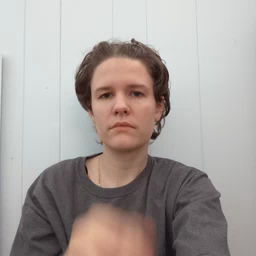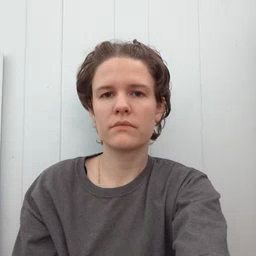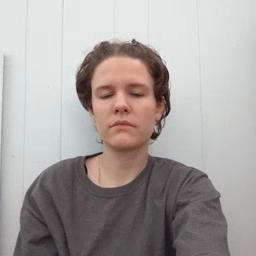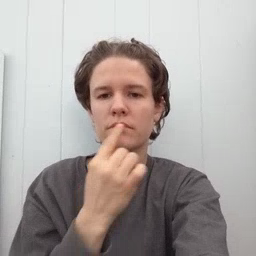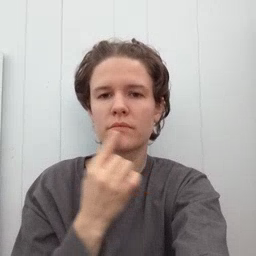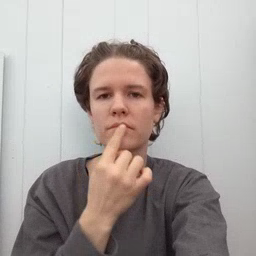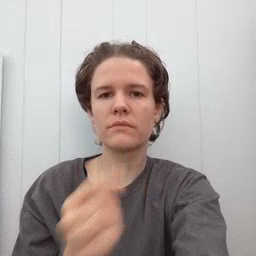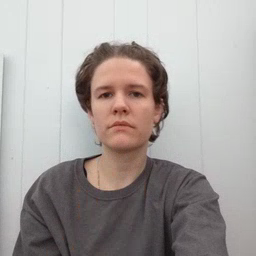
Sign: mouth